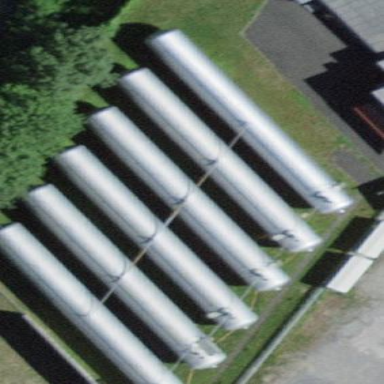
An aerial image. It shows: Storage tank with man-made structure.